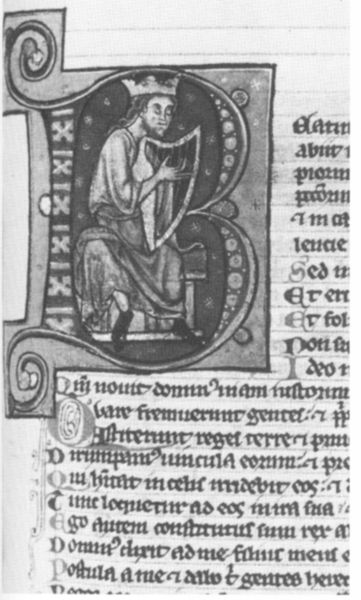
Titel: Bibel und ausgewählte Messtexte
Institution: San Marino (California), Huntington Library
Schlagwörter: krone, schrift, könig, buchseite, harfe